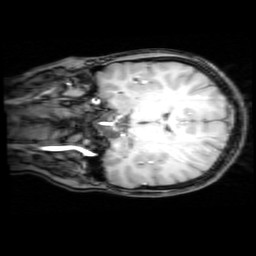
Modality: T1w
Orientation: coronal
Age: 21
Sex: female
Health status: healthy
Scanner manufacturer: philips
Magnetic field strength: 3 T
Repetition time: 0.012 s
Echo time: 0.0037 s